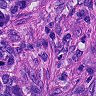
Metastatic tissue present: yes